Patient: sex F, age 36
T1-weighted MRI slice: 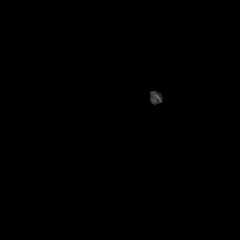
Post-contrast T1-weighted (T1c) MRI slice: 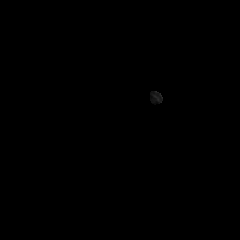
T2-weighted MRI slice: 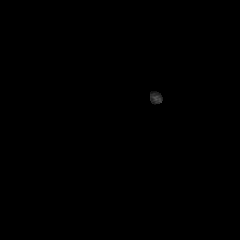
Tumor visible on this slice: no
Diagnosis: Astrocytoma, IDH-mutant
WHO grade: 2